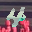
Label: 4